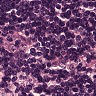
Metastatic tissue present: no